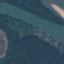
Land use / land cover class: River